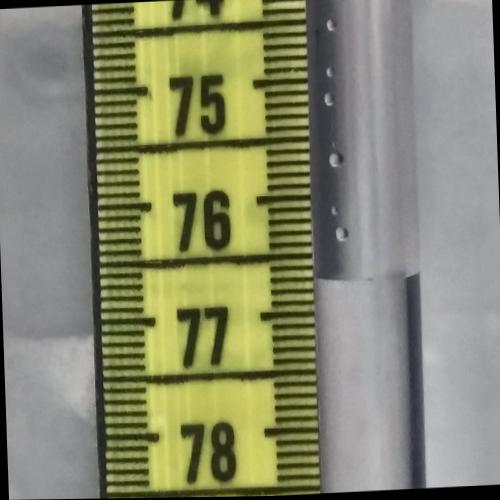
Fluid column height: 76.7 cm